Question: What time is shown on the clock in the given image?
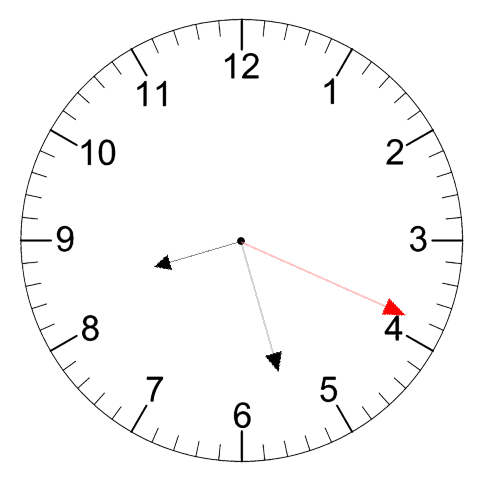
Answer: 08:27:19